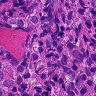
Metastatic tissue present: yes